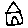
Label: house